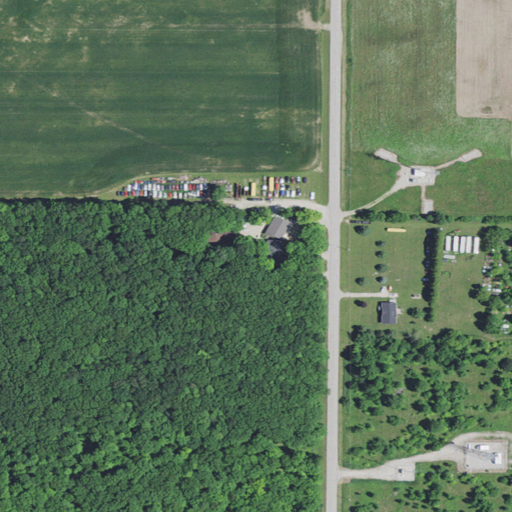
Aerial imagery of mountain in Wisconsin named Brussels Hill containing cultivated crops, deciduous forest, pasture, open development, low intensity development, and medium intensity development